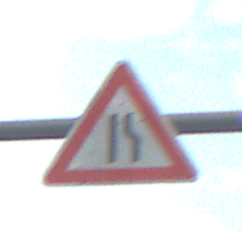
Verkehrszeichen: EinseitigVerengteFahrbahnRechts
Umgebung: Outdoor, RoadRail
Tageszeit: SunriseSunset
Wetter: PartlyCloudy
Licht: Natural
Jahreszeit: NotSpecified
Kontrast: MediumContrast